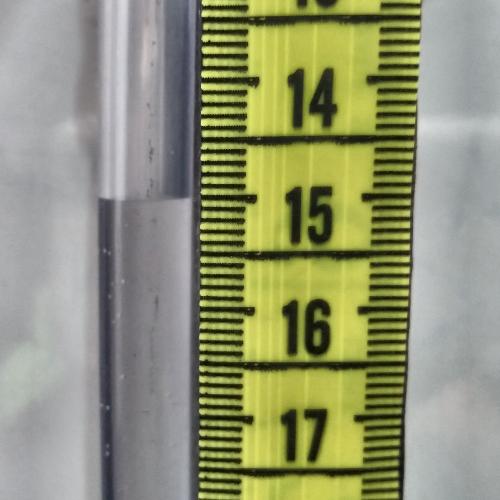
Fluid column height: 15.0 cm